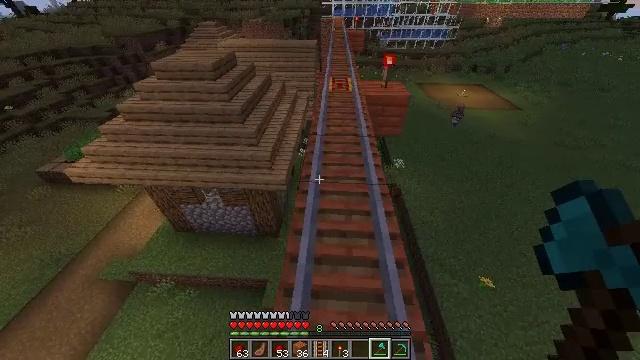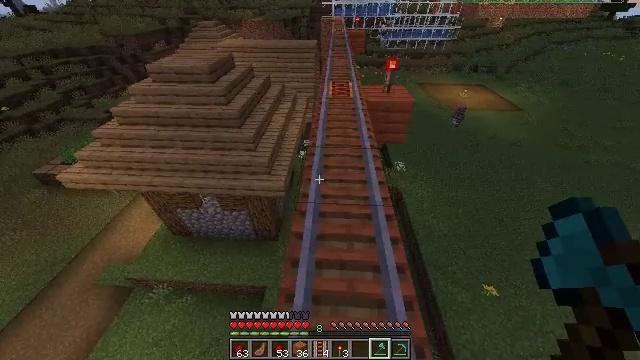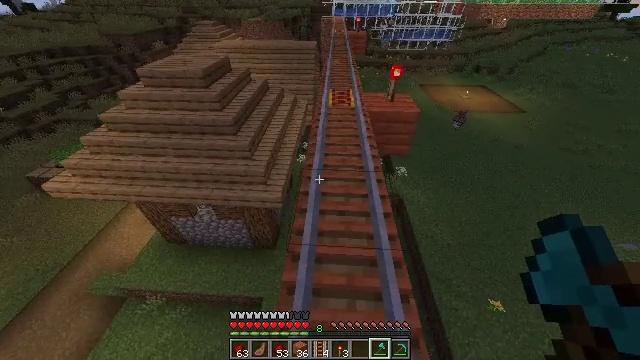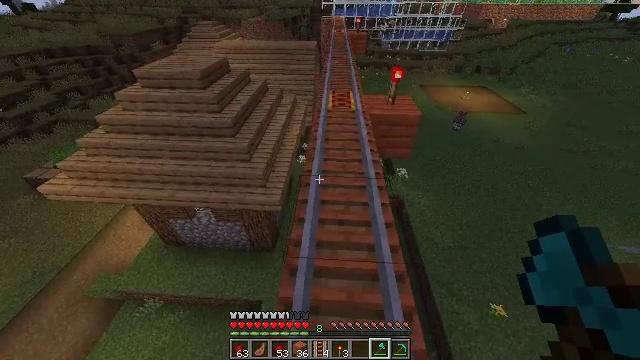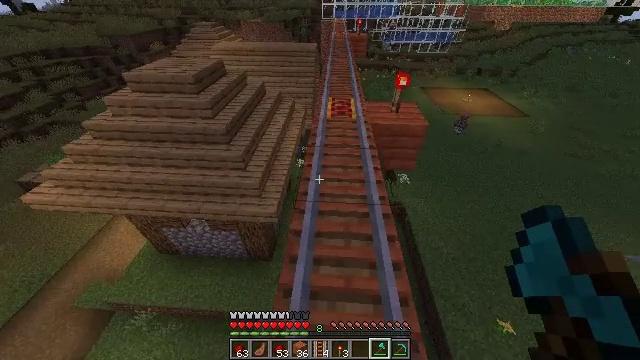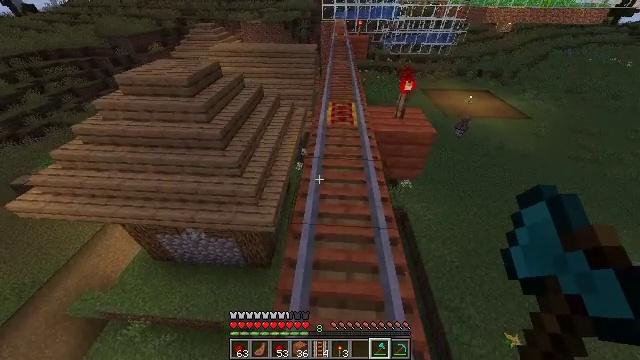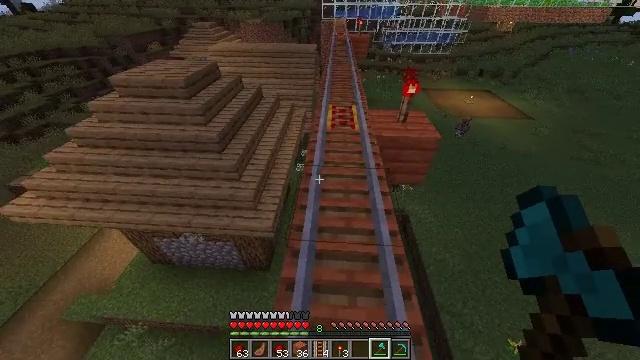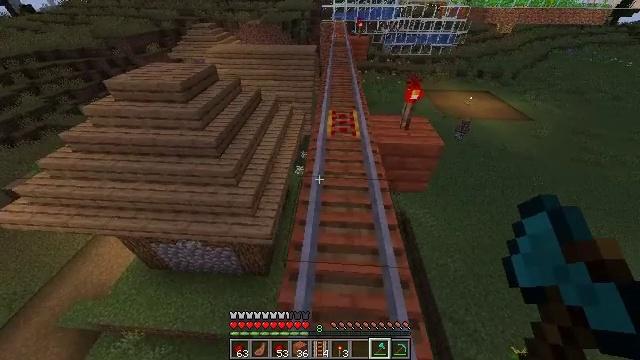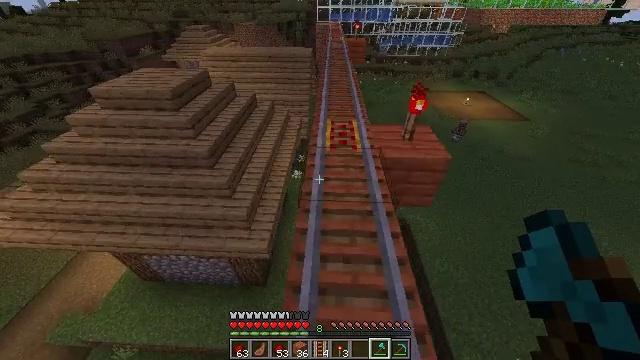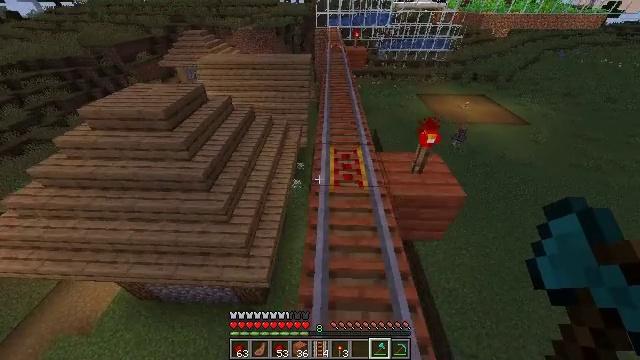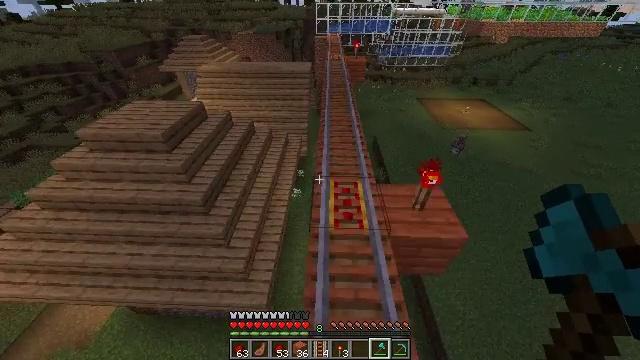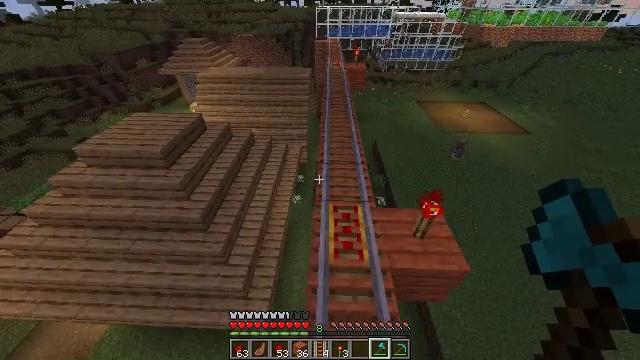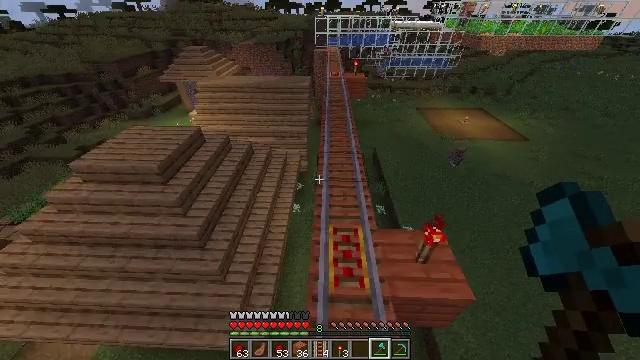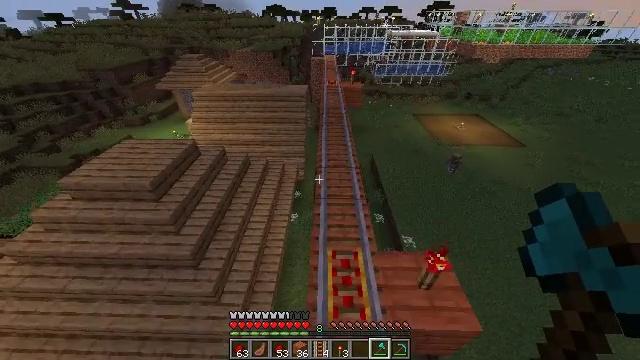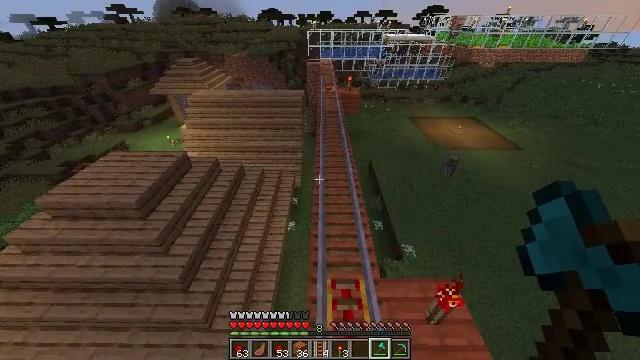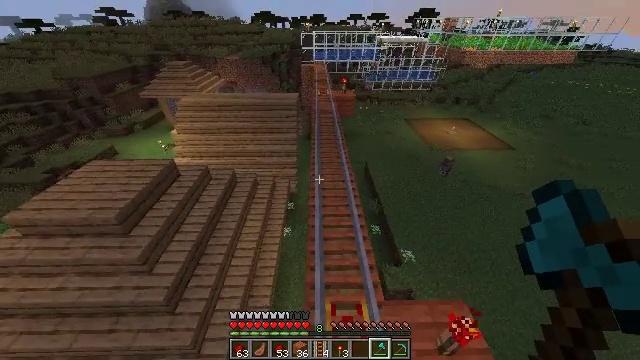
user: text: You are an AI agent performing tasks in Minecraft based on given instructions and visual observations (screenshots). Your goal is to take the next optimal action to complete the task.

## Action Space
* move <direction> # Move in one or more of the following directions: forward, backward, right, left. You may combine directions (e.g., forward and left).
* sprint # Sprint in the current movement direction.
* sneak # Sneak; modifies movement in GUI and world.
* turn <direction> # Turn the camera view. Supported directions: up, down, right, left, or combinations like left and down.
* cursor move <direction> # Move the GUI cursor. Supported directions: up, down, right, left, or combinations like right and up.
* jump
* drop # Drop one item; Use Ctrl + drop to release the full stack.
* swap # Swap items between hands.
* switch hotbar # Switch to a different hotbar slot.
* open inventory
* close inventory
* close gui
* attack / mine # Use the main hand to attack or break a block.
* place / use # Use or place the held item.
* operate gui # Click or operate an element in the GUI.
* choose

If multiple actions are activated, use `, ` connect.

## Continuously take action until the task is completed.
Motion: motion action
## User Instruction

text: Harm the villager.
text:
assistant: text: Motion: move forward
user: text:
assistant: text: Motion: move forward, sprint
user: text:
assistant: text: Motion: move forward, sprint
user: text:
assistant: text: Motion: move forward, sprint
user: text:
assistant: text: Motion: move forward, sprint
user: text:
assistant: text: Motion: move forward
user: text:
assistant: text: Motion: move forward
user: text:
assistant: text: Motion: move forward
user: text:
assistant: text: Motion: move forward, jump
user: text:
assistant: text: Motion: move forward, jump
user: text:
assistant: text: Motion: move forward, jump
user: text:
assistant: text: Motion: move forward, turn up, jump
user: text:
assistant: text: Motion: move forward, turn up, jump
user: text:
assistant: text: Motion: move forward, jump
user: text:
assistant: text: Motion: move forward, turn right, jump
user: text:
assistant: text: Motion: move forward, turn right, jump
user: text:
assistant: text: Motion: move forward, jump
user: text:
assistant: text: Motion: move forward, jump
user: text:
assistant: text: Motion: move forward, sprint, jump
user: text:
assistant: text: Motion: move forward, sprint, jump
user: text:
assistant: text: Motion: move forward, sprint, jump
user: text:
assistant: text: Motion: move forward, sprint, jump
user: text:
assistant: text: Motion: move forward, jump
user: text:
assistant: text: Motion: move forward, jump
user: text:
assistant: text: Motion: move forward, jump
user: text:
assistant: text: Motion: move forward, jump
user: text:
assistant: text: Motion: move forward, jump
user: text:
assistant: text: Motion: move forward, jump
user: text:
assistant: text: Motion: move forward, jump
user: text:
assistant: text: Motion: move forward, jump